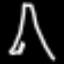
Label: The Eiffel Tower